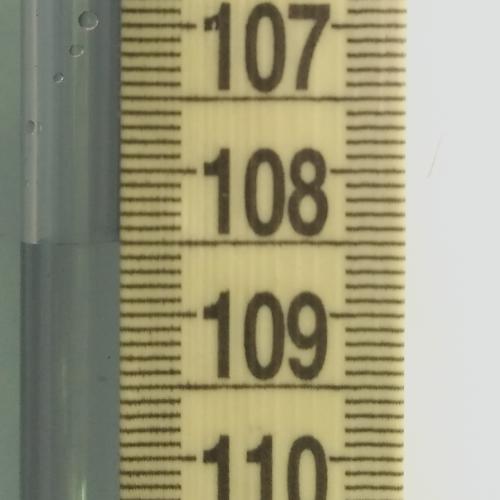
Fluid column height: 108.5 cm